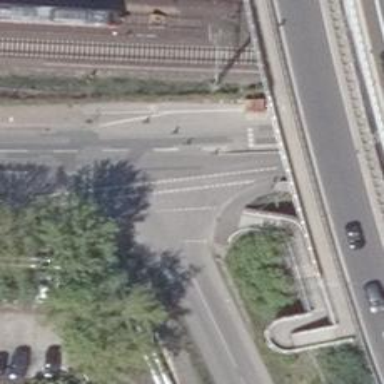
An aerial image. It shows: Secondary road with asphalt surface. There are sidewalks on both sides and cycle lane on the left.